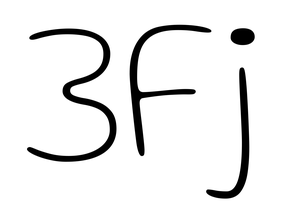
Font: Gluten_Thin